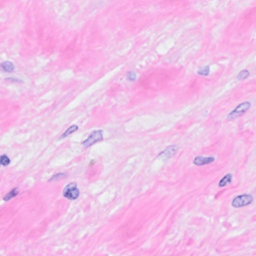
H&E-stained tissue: Breast